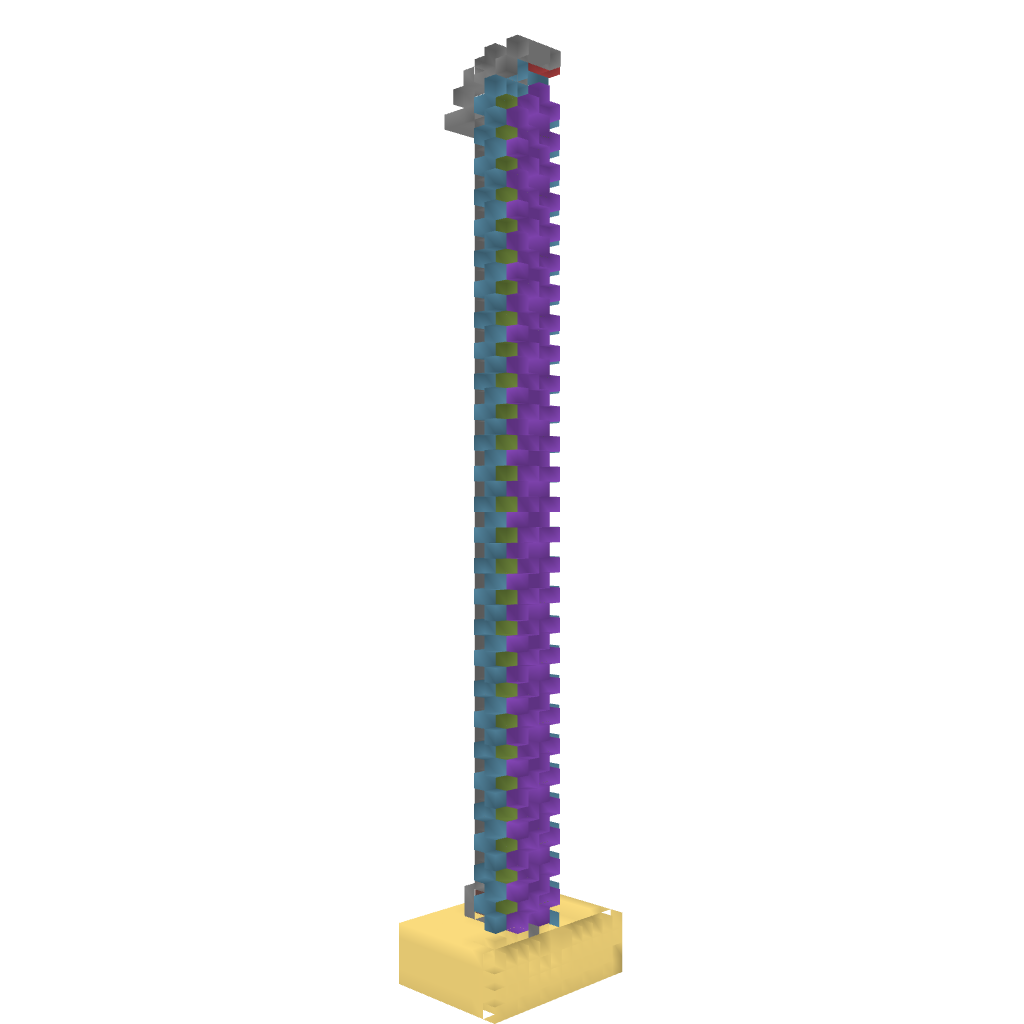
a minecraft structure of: Super Tall Pistion Elevator bad low quality